Field crop: maize
Growth stage: 2
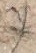
Species: salsola